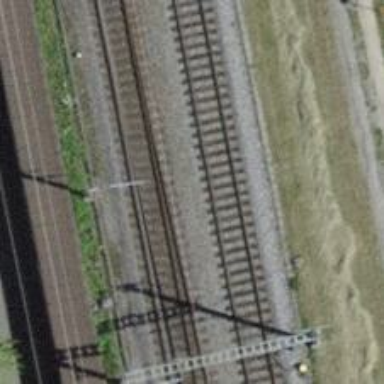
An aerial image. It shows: Railway switch with the turnout side on the left.